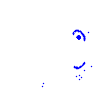
Particle: kaon